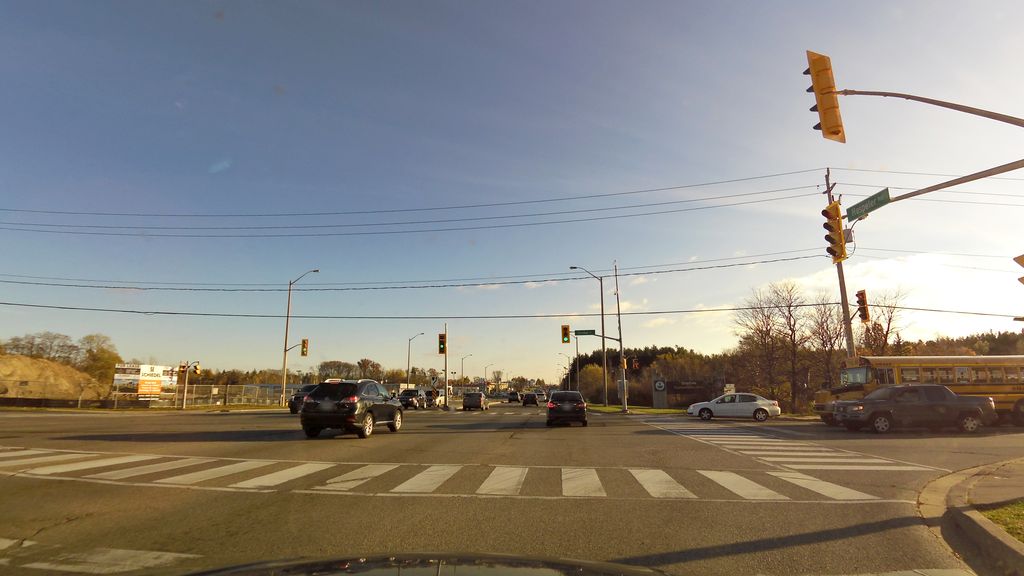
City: kitchener-waterloo